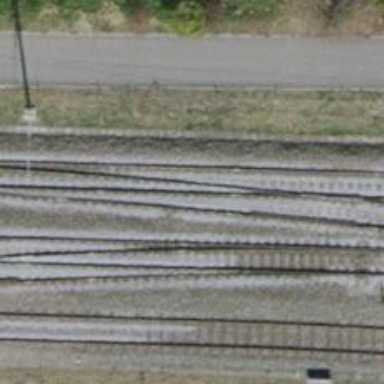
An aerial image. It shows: Rail siding with electrified tracks using contact line.